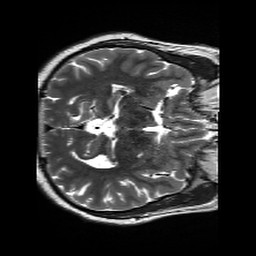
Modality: T2w
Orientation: axial
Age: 30
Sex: male